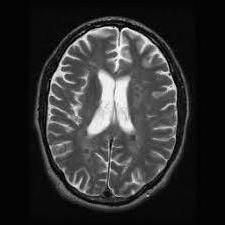
Label: notumor